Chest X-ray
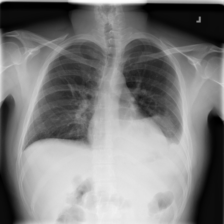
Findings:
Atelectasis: positive
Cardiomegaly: negative
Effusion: positive
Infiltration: positive
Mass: negative
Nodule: negative
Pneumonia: positive
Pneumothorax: negative
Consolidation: negative
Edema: negative
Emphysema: negative
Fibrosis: negative
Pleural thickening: negative
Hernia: negative